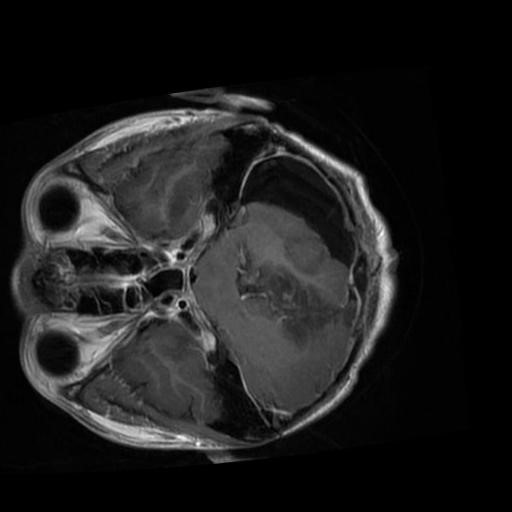
Label: brain_glioma